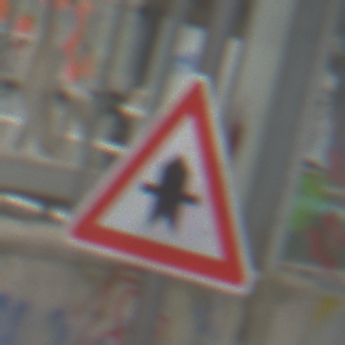
Verkehrszeichen: Vorfahrt
Umgebung: Roofed, Special
Tageszeit: Midday
Wetter: Overcast
Licht: Natural
Jahreszeit: NotSpecified
Kontrast: LowContrast